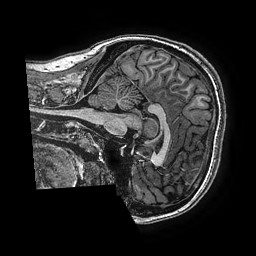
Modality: T1w
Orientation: sagittal
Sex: female
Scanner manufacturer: ge
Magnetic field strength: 3 T
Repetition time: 0.00766 s
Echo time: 0.003476 s